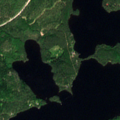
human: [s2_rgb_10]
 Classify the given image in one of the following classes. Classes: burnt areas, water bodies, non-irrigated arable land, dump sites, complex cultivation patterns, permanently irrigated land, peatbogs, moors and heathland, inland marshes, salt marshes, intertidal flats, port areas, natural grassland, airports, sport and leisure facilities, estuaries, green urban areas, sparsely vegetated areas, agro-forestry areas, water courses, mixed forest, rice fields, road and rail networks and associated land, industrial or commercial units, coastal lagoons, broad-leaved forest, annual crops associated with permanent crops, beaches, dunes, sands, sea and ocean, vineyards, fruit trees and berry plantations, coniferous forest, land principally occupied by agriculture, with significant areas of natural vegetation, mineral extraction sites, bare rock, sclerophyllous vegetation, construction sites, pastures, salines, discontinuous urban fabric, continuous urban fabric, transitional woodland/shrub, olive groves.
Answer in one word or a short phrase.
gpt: coniferous forest, water bodies